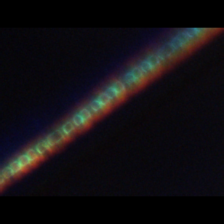
Taxon: Skeletonema
Group: Diatoms